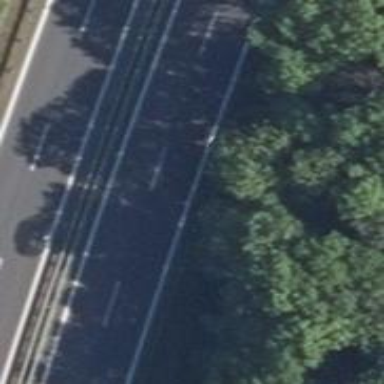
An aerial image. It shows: Asphalt motorway.